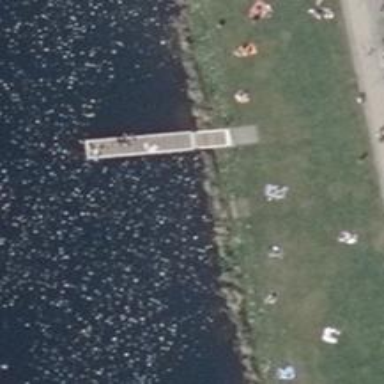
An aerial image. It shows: Man-made pier.